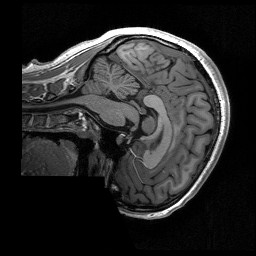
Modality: T1w
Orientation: sagittal
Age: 25
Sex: female